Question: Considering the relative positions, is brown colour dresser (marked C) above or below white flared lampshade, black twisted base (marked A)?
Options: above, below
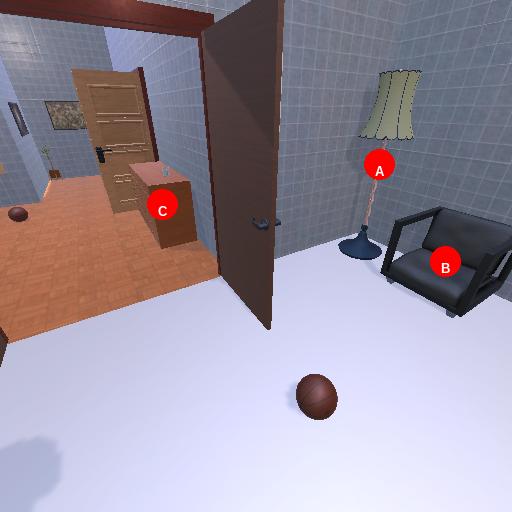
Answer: above